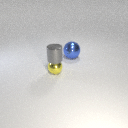
small gray metal cylinder above small yellow metal sphere